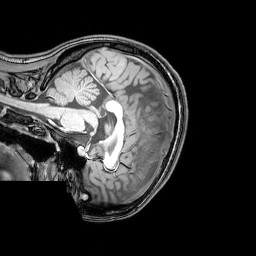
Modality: T1w
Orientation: sagittal
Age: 22
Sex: female
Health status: healthy
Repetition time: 0.081 s
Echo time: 0.037 s